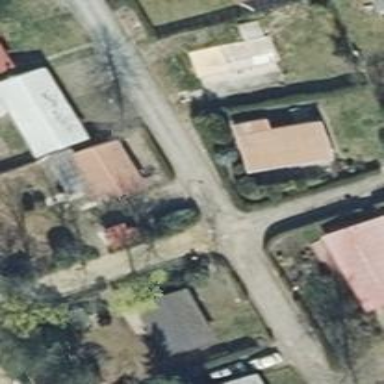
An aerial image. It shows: Residential road with compacted surface.